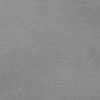
Atmospheric dust classification: dusty